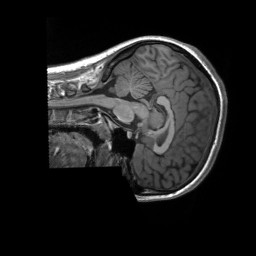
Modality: T1w
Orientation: sagittal
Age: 19
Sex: female
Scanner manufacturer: siemens
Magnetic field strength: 3 T
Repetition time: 2.3 s
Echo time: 0.00232 s